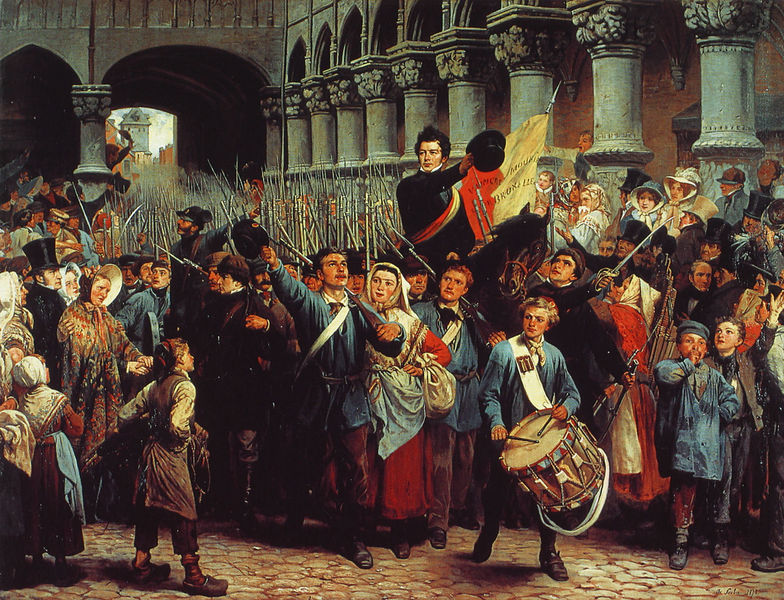
Titel: Abmarsch der Freiwilligen aus Lüttich nach Brüssel
Künstler: Charles Soubre
Institution: Liège, Musée de l’Art wallon de la Ville de Liège
Schlagwörter: blau, gemälde, mann, frauen, menschen, stadt, hut, kleid, männer, schwarz, säulen, rot, malerei, masse, zylinder, architektur, arm, steine, schauen, spitzen, musik, musiker, kinder, deutschland, schürze, fahnen, pflaster, fahne, flagge, jungen, zug, hof, krieg, soldaten, inschrift, bögen, arkade, militär, pflasterstein, revolution, schwert, uniform, uniformen, waffen, demonstration, kittel, trommel, heer, sieg, politiker, lanzen, parade, tröte, gewehre, jubel, trommler, marschieren, spruch, aufzug, holzschuhe, studenten, einzug, siegeszug, triumpfzug, proklamation, bajonette, protest, pflastersein, pfaster